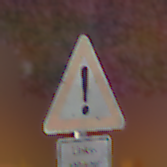
Verkehrszeichen: Gefahrenstelle
Zusatzzeichen unten: HinweiseAufGefahrenDurchVerbaleAngabe9
Umgebung: Outdoor, Nature
Tageszeit: Night
Wetter: Clear
Licht: Natural
Jahreszeit: NotSpecified
Kontrast: LowContrast